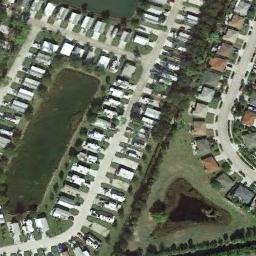
Label: residential